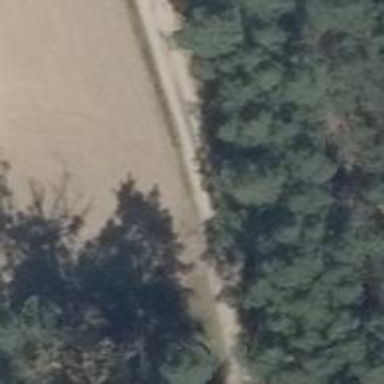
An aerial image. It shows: Dirt track road with grade3 tracktype.